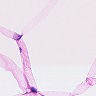
Metastatic tissue present: no